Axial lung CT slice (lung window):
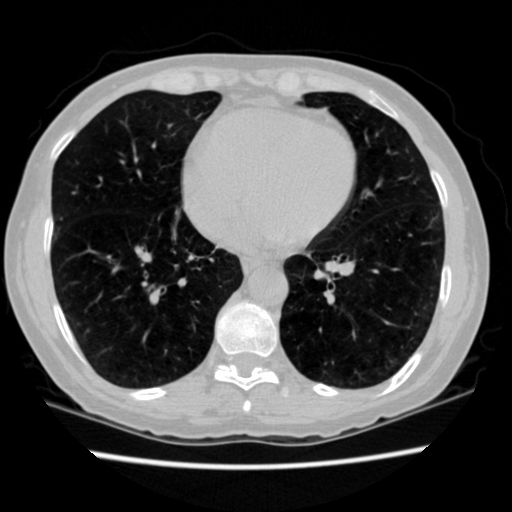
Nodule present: no